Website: bh-photo
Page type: account-selection
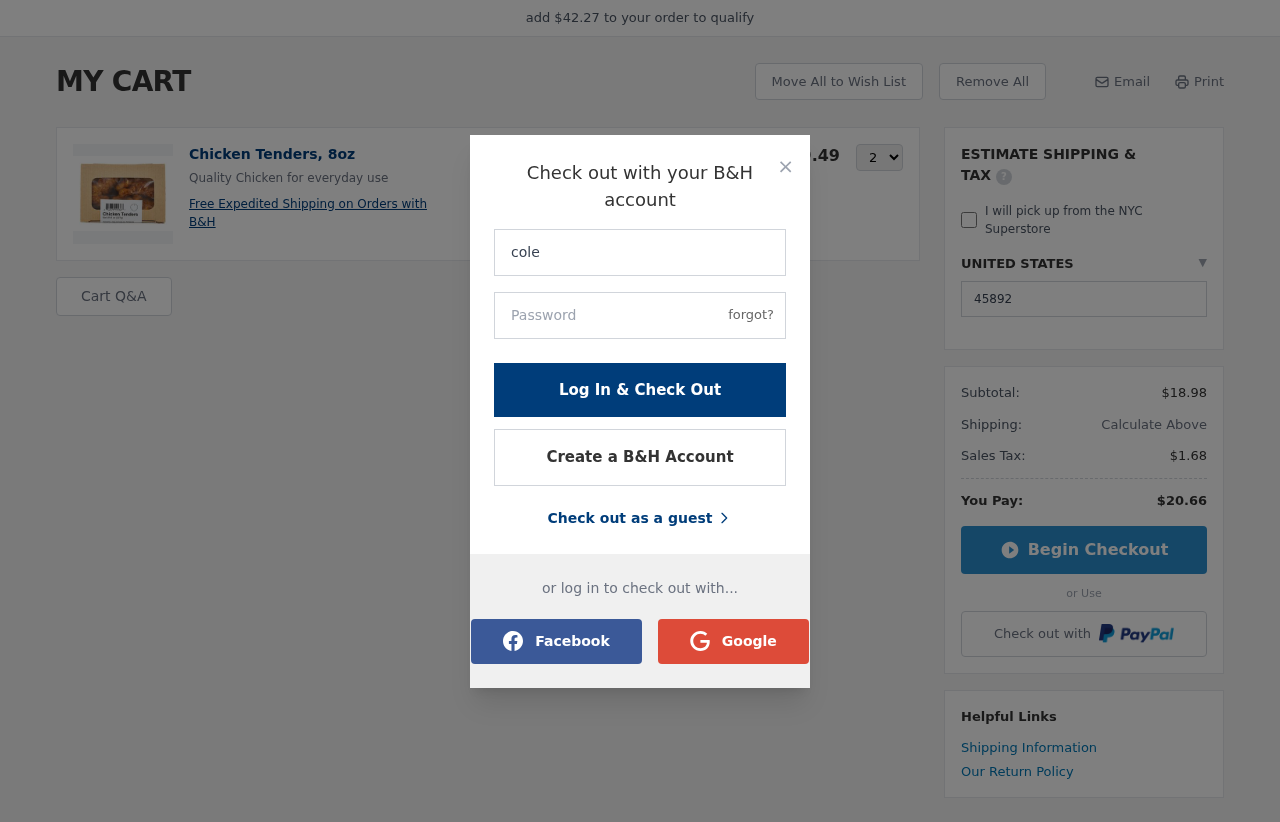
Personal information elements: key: PII_COUNTRY
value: UNITED STATES
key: PII_LOGIN_USERNAME
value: cole9971
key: PII_POSTCODE
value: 45892
Product elements: key: PRODUCT1_DESC
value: Quality Chicken for everyday use
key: PRODUCT1_NAME
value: Chicken Tenders, 8oz
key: PRODUCT1_PRICE
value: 9.49
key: PRODUCT1_QUANTITY
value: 2
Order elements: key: ORDER_SUBTOTAL
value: $18.98
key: ORDER_TAX
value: $1.68
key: ORDER_TOTAL
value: $20.66
Other elements: key: AMOUNT_TO_QUALIFY
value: $42.27